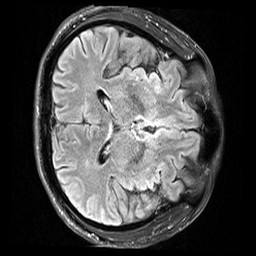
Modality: FLAIR
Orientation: axial
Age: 69
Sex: male
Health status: healthy
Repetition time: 12 s
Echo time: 0.095 s